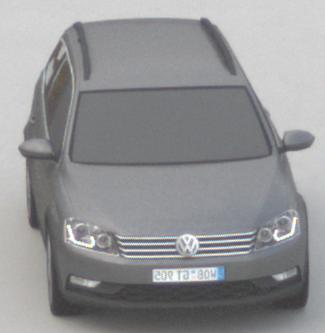
Make: VW
Model: Passat Alltrack 1.8 TSI
Detailed model: Passat (B7) Alltrack
Model produced from: 2012/03
Model produced until: 2013/06
Doors: 5
Color: gray
Road condition: dry road
Daytime: midday
Contrast: low contrast